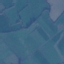
Land use / land cover: Pasture